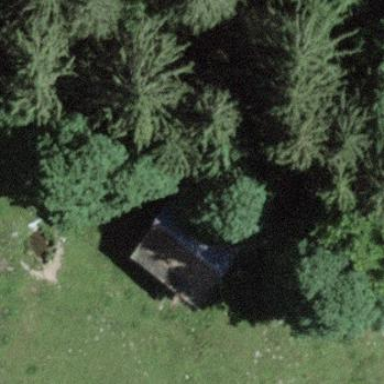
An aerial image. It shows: Barn.